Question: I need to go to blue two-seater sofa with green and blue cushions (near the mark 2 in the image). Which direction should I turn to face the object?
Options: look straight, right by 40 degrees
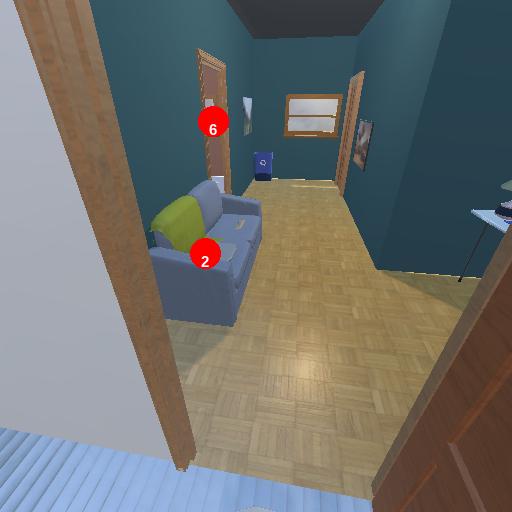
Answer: look straight